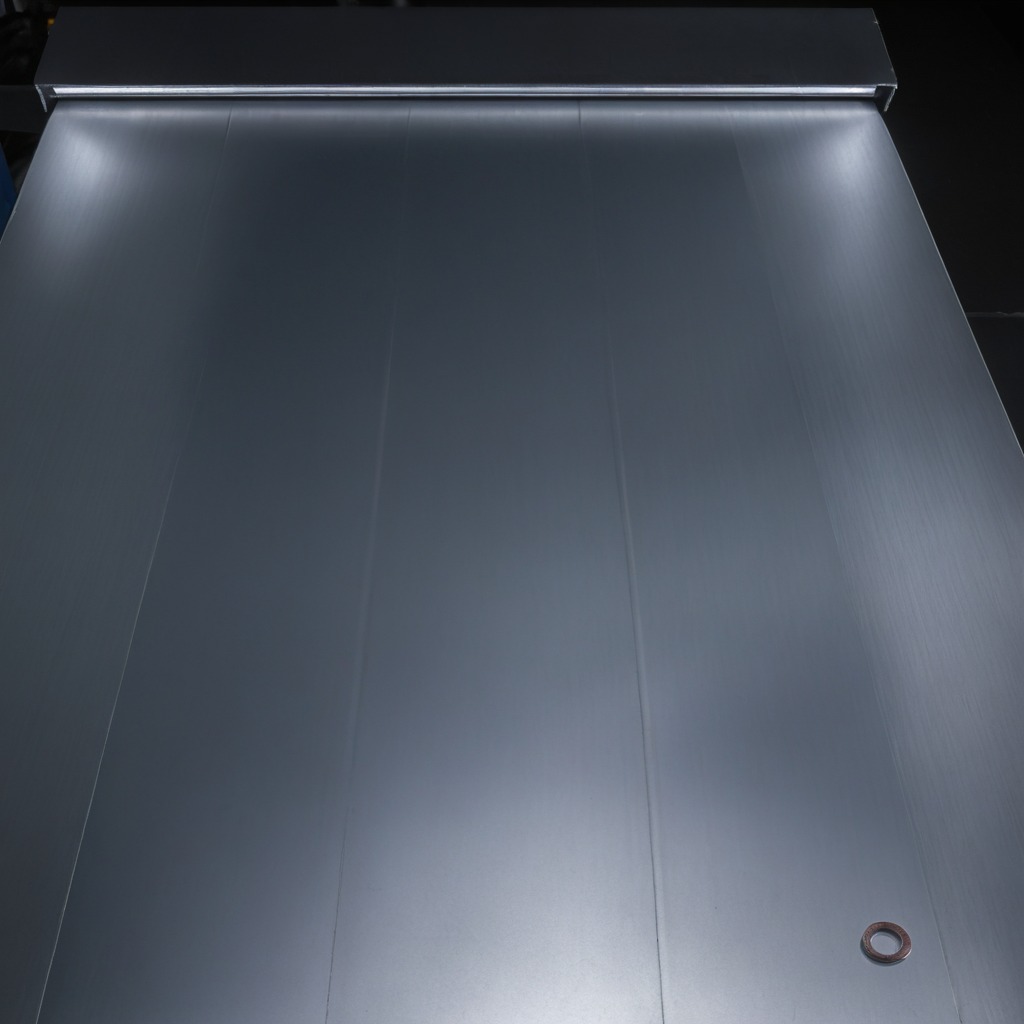
A flat metal washer lies on the tabletop.